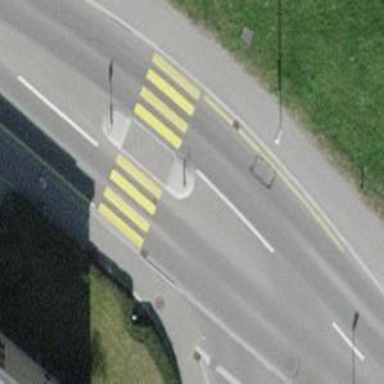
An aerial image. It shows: Uncontrolled zebra crossing with central island.